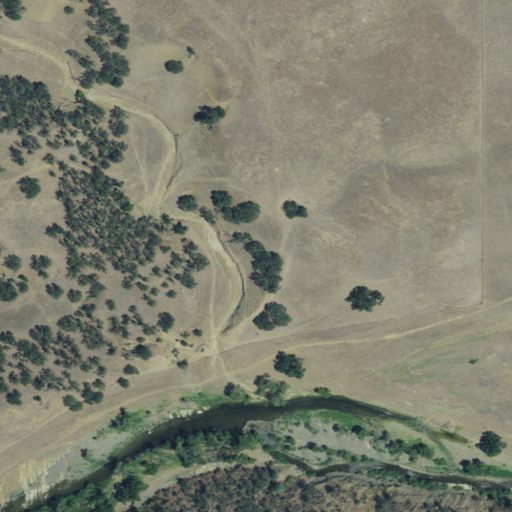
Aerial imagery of valley in California named Wiley Flat Gulch containing grassland and shrub